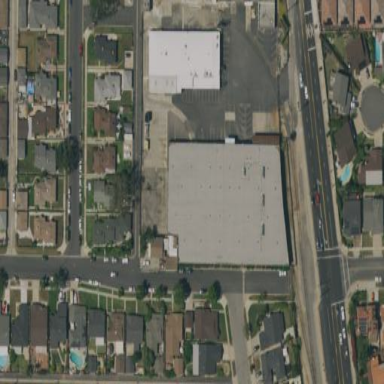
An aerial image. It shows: Factory building.